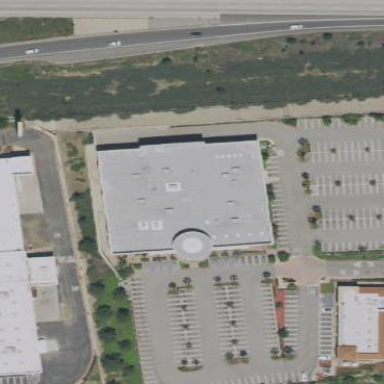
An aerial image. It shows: Retail building with fitness center on the leisure land.